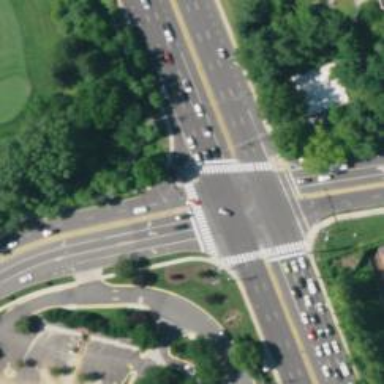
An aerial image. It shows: Marked crossing on the road.